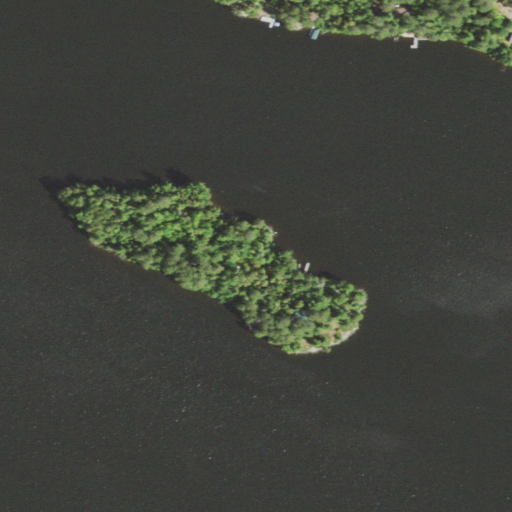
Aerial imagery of island in Minnesota named Piccard Island containing open water, evergreen forest, mixed forest, open development, and low intensity development